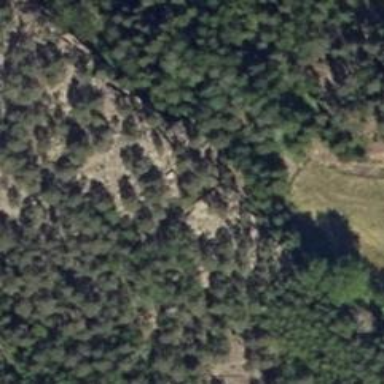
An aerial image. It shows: Natural cliff.